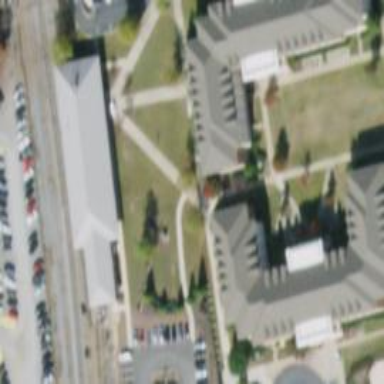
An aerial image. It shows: Dormitory building.